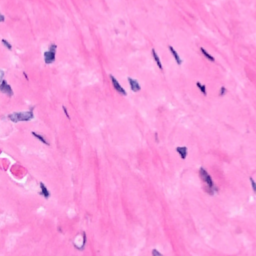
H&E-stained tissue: Breast